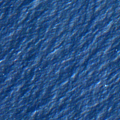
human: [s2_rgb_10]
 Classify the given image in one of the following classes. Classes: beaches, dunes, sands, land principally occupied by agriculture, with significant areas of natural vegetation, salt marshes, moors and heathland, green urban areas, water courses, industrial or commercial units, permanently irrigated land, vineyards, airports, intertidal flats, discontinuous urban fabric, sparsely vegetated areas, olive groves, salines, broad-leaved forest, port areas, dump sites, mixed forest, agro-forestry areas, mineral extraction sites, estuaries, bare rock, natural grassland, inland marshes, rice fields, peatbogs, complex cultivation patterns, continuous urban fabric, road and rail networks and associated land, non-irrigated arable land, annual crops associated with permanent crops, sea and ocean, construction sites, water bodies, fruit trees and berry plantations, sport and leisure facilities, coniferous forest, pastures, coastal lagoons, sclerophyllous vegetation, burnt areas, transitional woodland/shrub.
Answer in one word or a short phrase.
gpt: sea and ocean